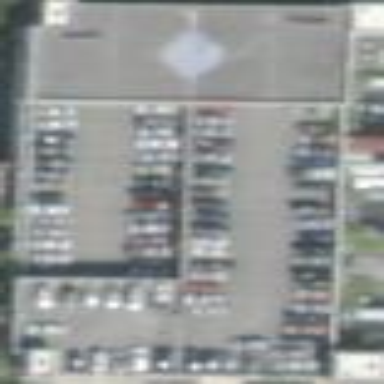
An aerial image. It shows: Multi-storey parking building.